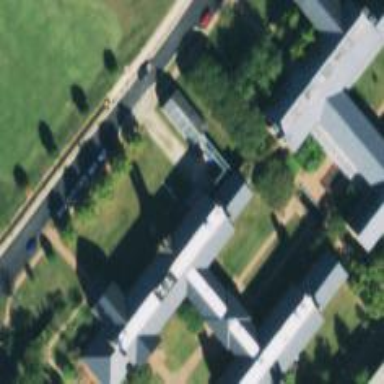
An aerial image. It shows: College building.